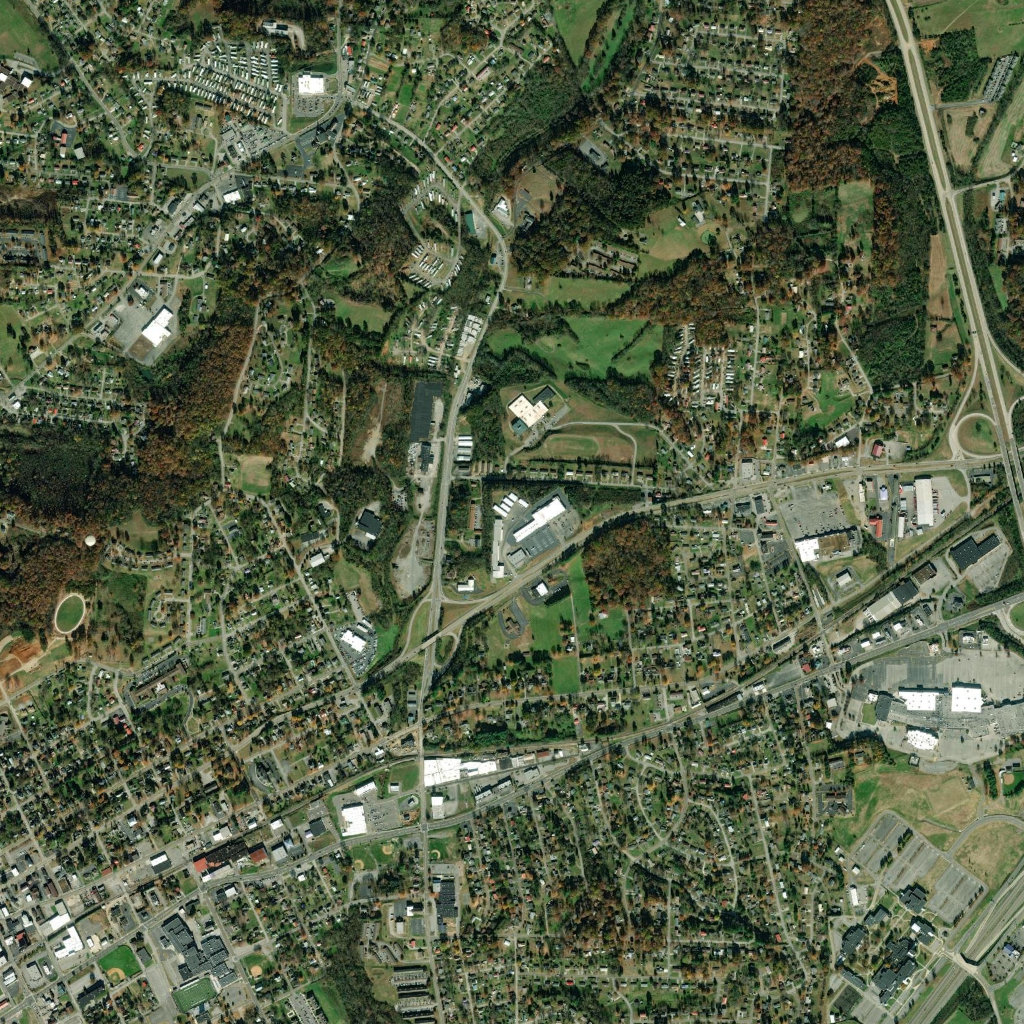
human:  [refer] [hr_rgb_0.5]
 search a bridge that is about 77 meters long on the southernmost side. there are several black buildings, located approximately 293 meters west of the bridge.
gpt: <box>[[92, 93, 95, 95, 0]]</box>